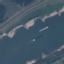
Land use / land cover: River